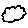
Label: cloud